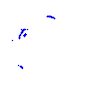
Particle: kaon